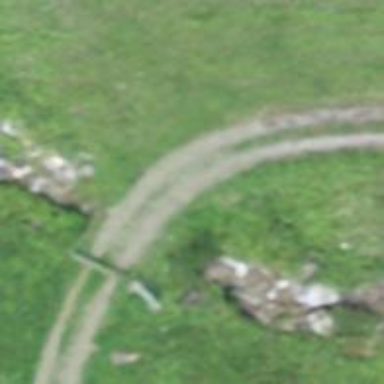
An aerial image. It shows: Track road with unpaved surface crossing bridge.